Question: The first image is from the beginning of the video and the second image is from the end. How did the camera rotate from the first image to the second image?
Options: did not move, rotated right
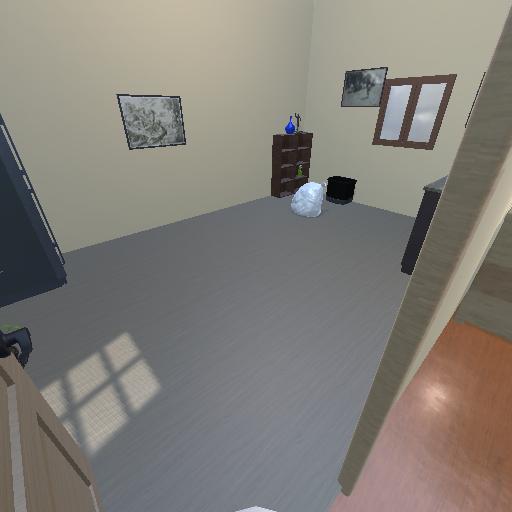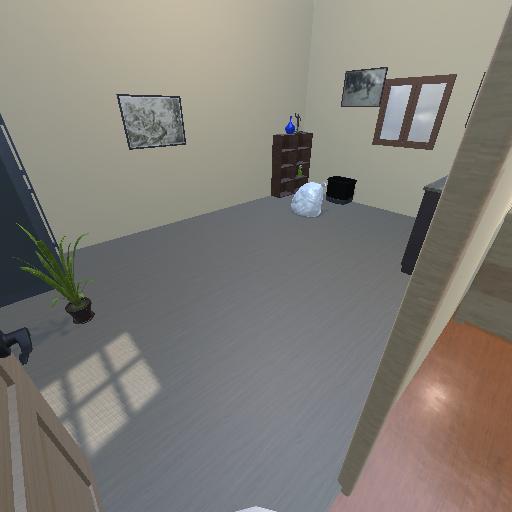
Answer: did not move